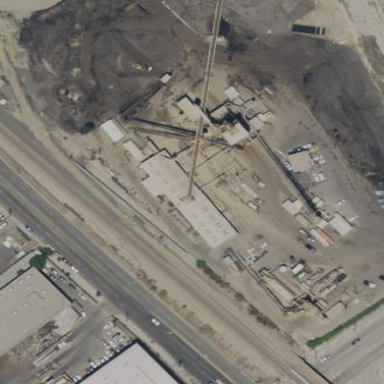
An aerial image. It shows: Industrial building.